Chest X-ray:
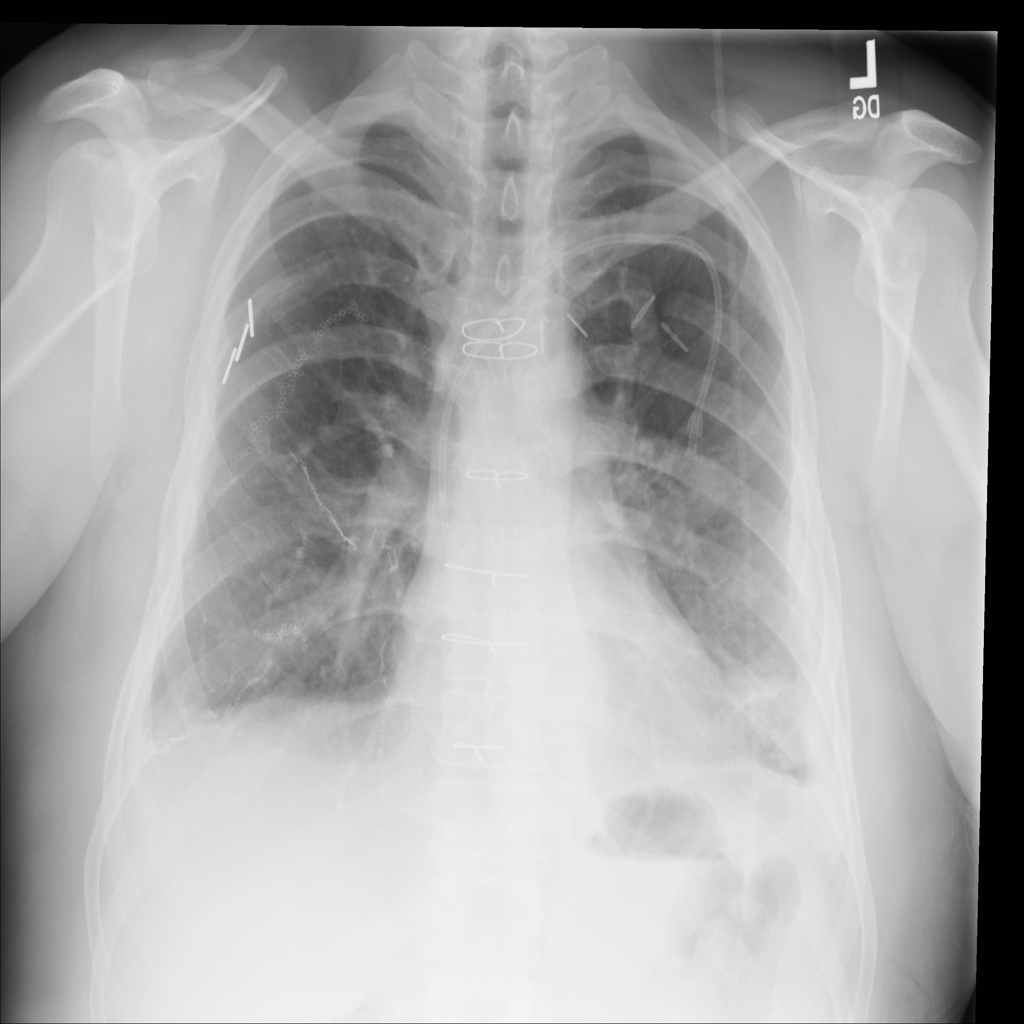
Findings: Pleural Thickening, Effusion, Consolidation, Fracture
No abnormal finding: no